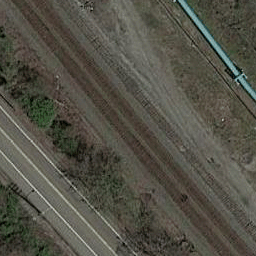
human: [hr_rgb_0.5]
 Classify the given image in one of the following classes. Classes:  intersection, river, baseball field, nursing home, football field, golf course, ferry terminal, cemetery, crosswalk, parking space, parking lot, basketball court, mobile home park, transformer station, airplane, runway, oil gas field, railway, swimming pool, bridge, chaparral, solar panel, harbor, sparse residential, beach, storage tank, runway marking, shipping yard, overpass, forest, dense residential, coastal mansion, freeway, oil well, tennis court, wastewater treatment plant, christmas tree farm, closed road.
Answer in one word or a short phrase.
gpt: railway